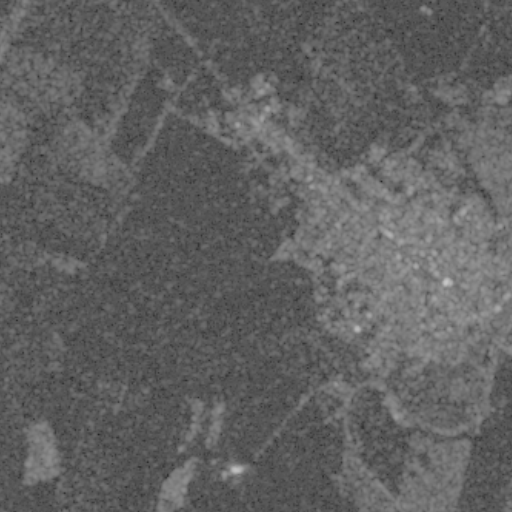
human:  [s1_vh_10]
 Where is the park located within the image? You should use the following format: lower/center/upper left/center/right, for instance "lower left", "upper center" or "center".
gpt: The park is located in the upper right of the image.
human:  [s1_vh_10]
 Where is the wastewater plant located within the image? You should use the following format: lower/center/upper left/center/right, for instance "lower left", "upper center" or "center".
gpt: The wastewater plant is located in the upper left of the image.
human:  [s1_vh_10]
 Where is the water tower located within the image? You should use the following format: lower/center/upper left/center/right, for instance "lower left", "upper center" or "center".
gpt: The water tower is located in the center right of the image.
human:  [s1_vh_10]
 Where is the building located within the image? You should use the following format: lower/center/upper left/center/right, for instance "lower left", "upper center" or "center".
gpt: There is no building in the image.

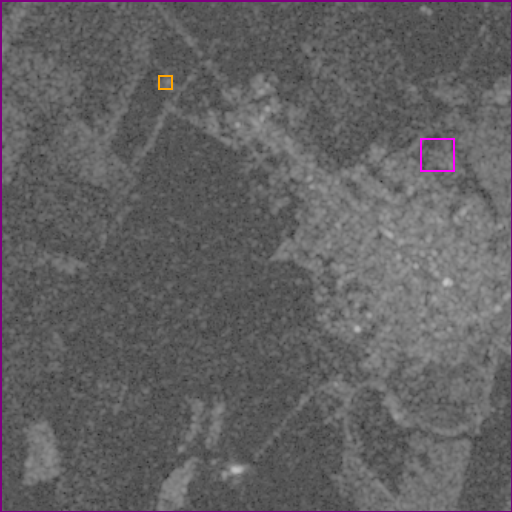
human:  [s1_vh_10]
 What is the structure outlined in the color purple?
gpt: The structure outlined in purple is a crop field.
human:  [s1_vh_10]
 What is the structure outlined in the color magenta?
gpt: The structure outlined in magenta is a park.
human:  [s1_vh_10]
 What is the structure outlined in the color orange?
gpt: The structure outlined in orange is a wastewater plant.
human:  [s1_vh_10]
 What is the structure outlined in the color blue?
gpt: There is no blue outline.